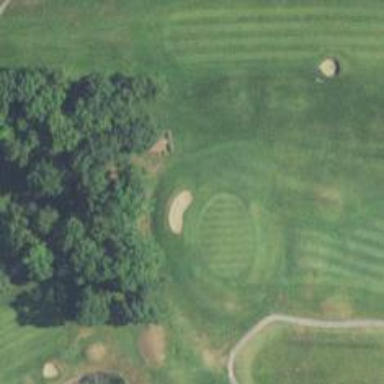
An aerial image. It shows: Golf hole.